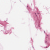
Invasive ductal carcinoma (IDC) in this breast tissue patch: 0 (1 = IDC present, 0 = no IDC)